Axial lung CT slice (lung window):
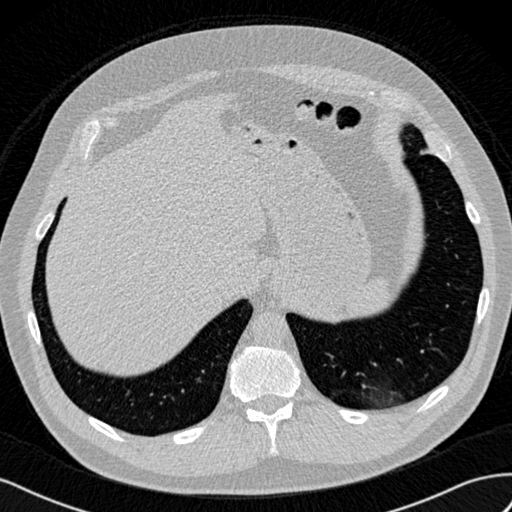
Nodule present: no